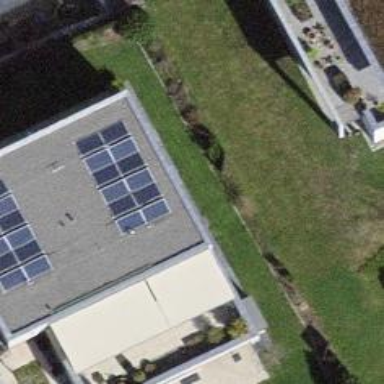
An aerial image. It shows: Solar power generator.